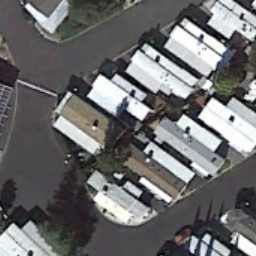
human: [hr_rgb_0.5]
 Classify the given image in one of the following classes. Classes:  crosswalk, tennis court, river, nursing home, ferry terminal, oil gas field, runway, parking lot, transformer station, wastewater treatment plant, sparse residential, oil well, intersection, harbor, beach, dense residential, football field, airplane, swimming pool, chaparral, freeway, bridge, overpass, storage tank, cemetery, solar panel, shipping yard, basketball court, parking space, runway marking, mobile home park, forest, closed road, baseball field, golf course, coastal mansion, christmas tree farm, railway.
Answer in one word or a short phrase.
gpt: mobile home park